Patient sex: M
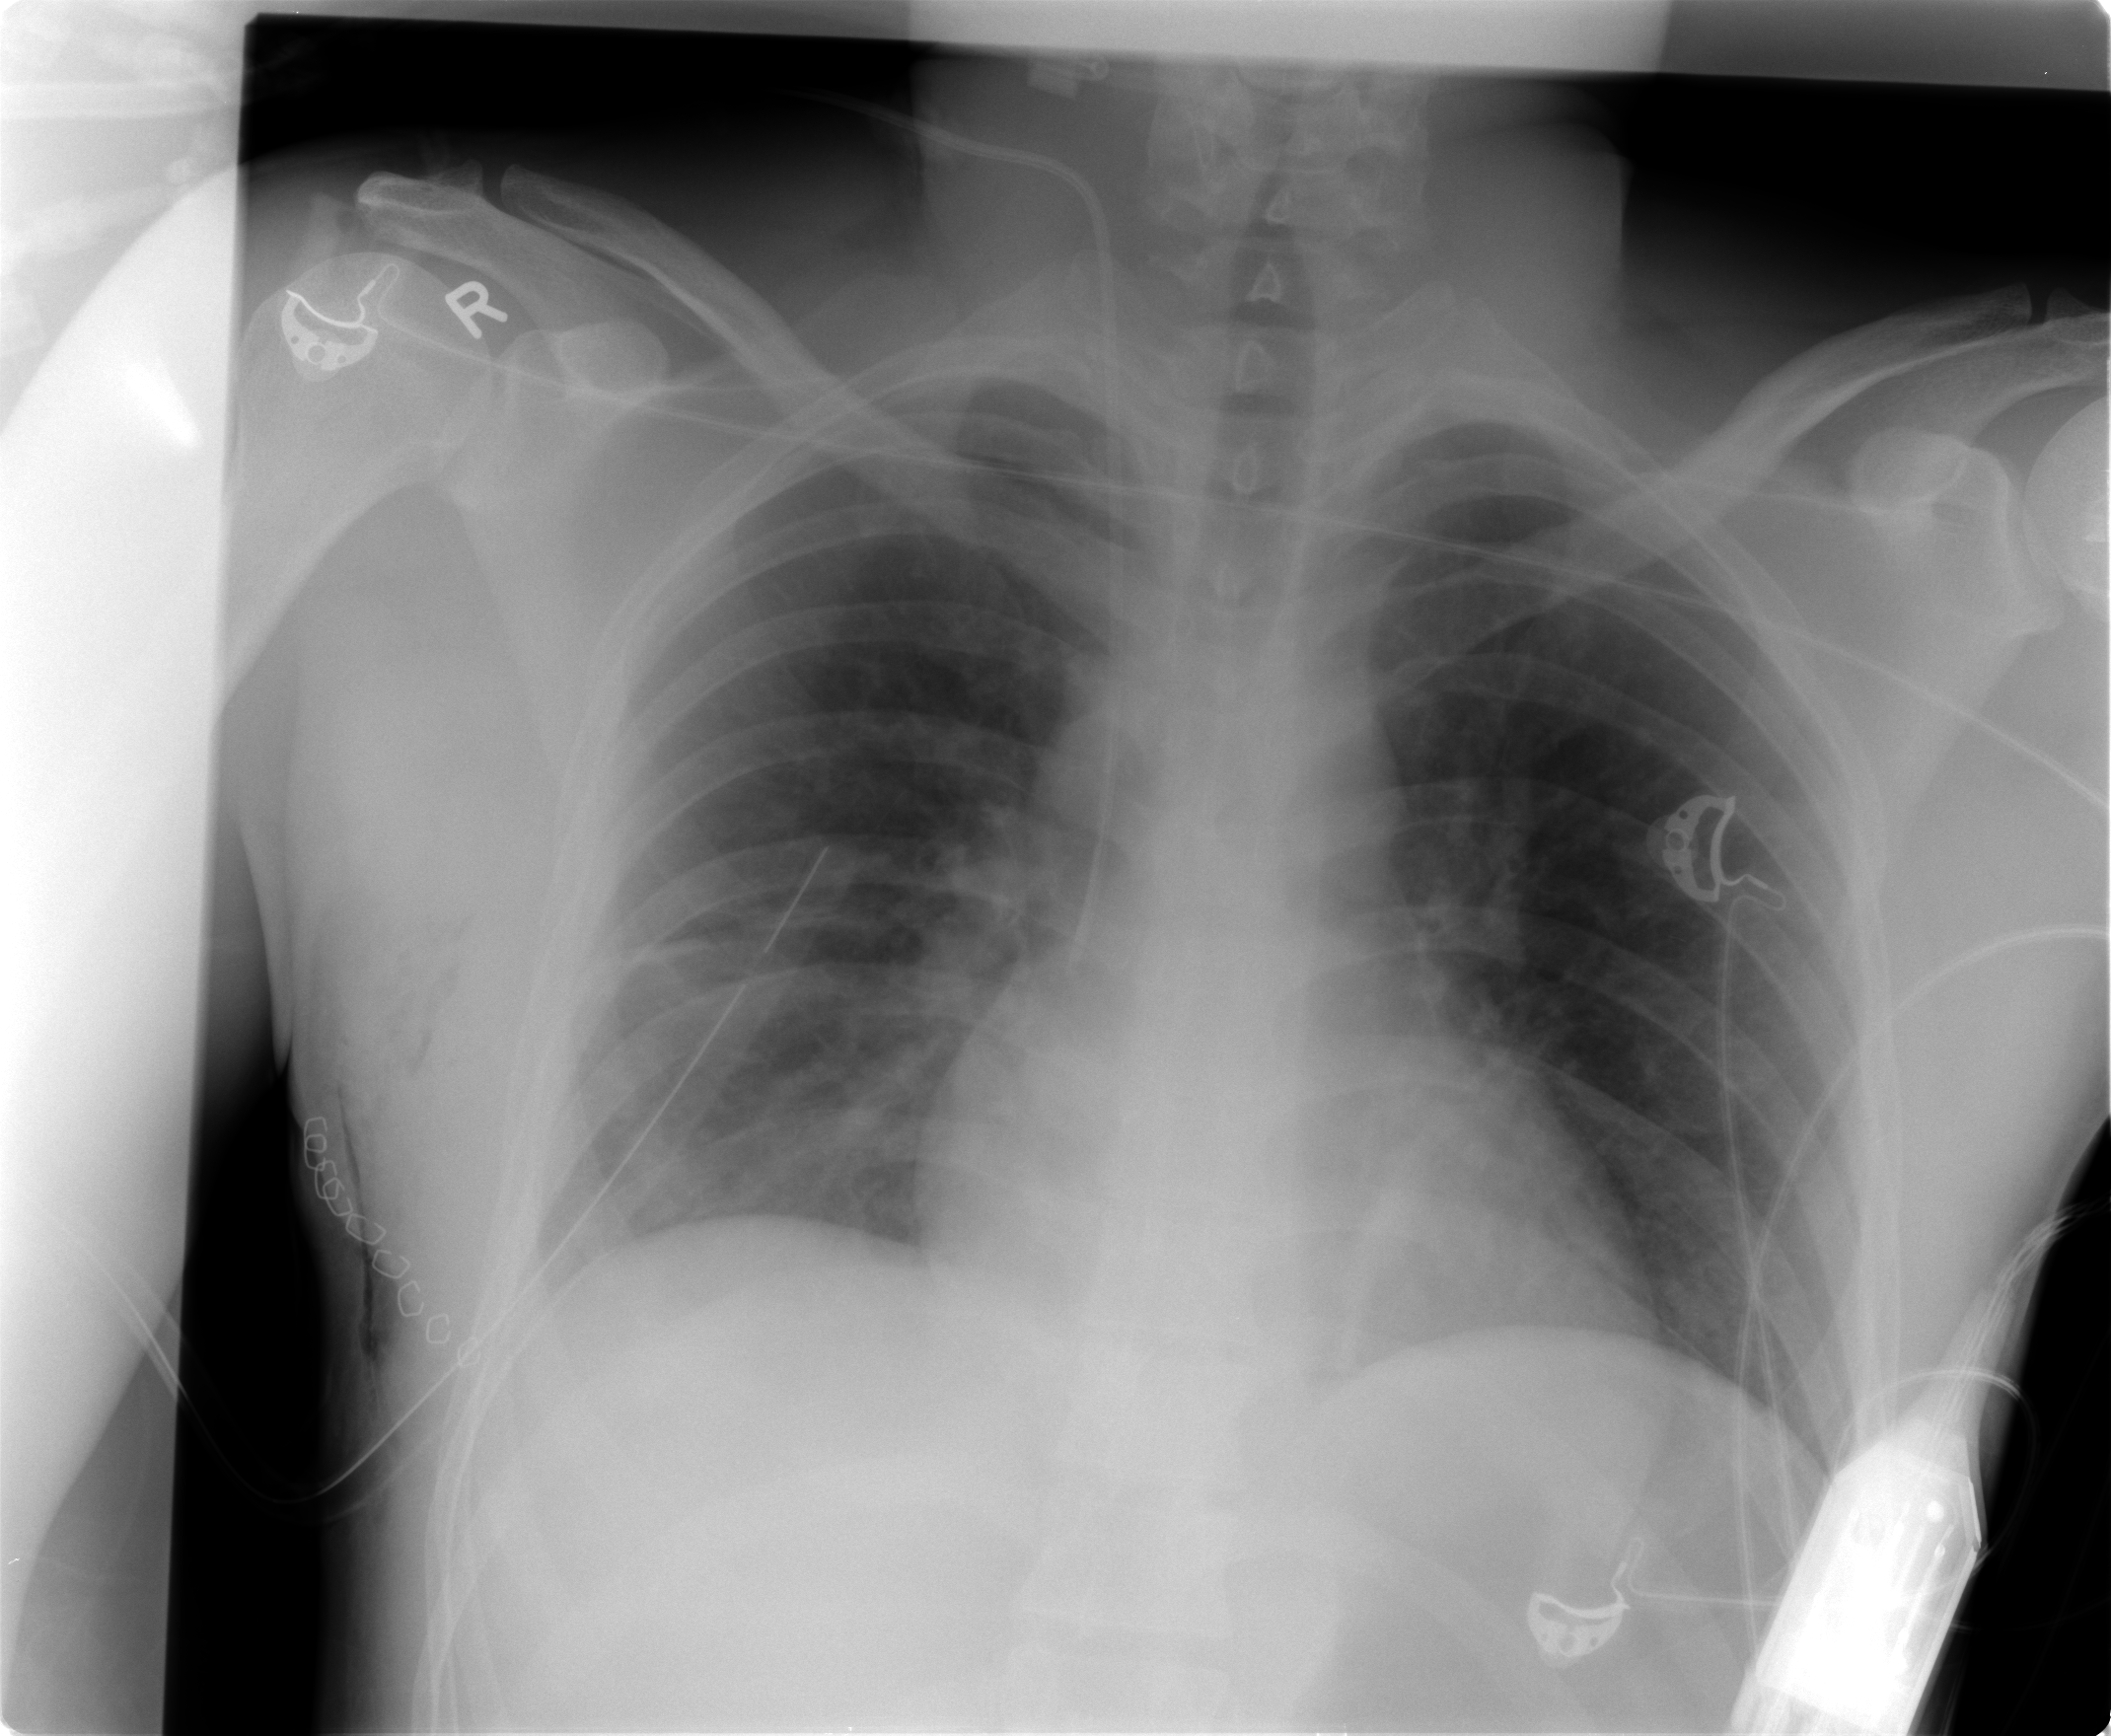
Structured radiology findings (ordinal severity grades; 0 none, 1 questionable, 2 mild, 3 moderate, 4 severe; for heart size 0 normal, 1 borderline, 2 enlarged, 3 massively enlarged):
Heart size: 0
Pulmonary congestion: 2
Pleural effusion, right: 0
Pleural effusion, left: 0
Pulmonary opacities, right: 2
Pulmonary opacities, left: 0
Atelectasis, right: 2
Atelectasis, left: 0